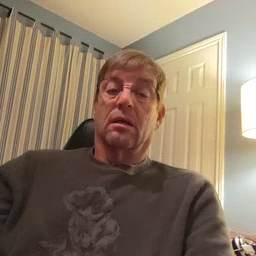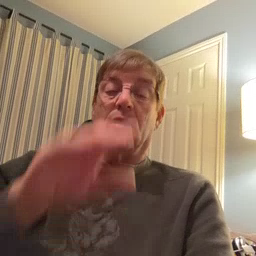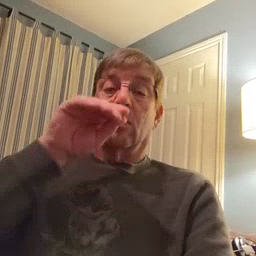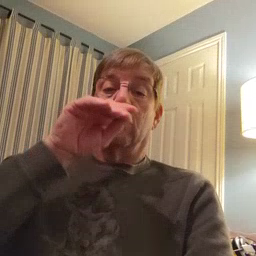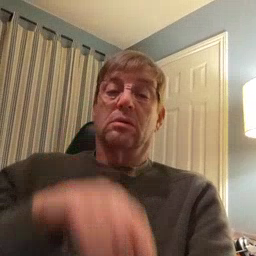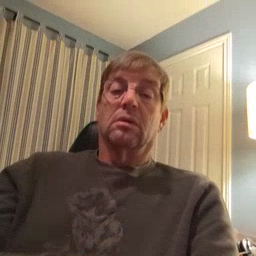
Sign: goose